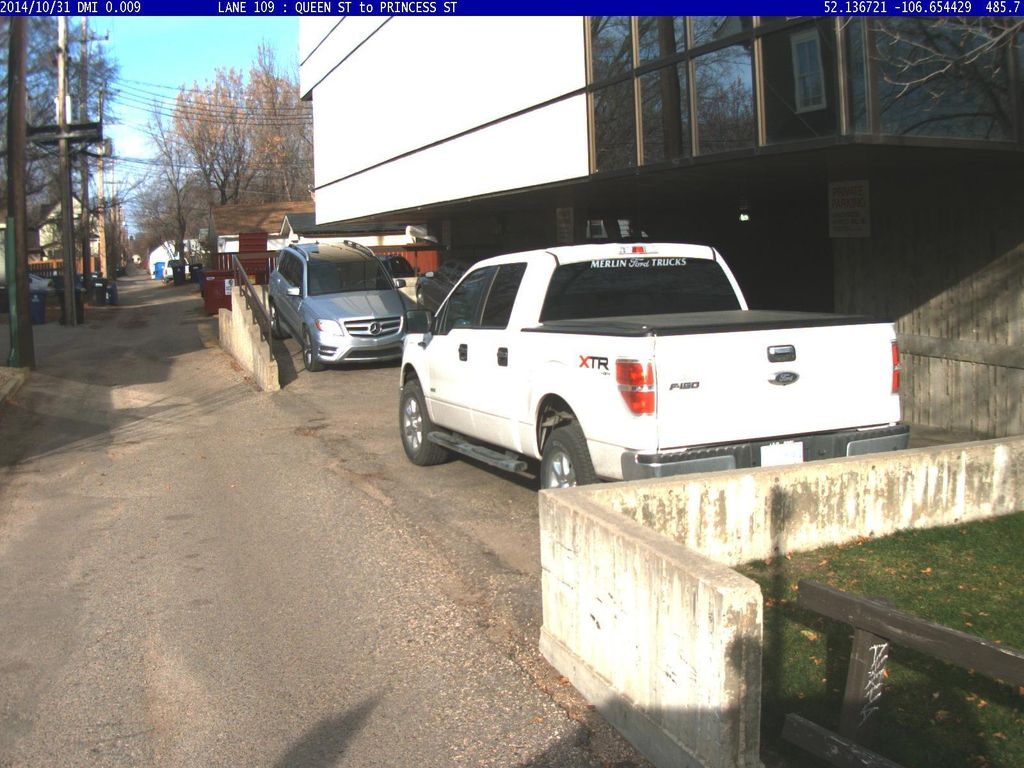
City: saskatoon